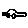
Label: car